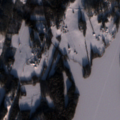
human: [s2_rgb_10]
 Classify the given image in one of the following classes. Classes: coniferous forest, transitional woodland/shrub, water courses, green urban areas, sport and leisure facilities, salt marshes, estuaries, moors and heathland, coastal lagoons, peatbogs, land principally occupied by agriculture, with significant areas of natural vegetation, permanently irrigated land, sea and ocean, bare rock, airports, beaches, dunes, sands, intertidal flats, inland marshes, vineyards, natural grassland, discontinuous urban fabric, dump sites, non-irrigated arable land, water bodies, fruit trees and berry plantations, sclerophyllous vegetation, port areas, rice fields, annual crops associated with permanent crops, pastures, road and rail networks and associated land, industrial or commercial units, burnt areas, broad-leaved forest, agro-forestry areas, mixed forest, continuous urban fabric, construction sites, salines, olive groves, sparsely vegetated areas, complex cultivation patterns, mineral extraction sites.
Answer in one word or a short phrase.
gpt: land principally occupied by agriculture, with significant areas of natural vegetation, coniferous forest, mixed forest, water bodies